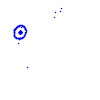
Particle: proton